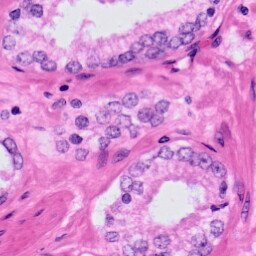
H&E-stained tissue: Prostate